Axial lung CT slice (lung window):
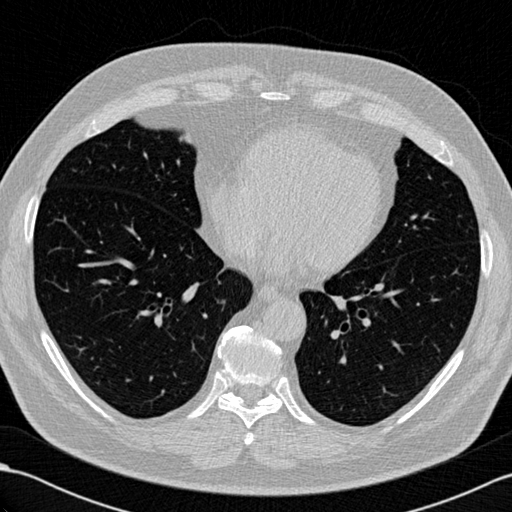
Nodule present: no